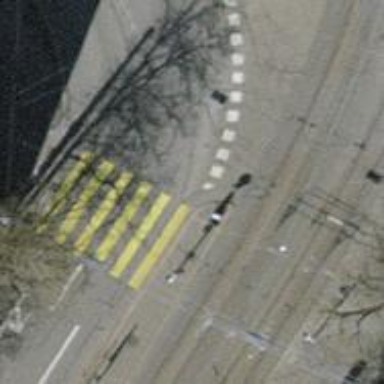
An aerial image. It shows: Kerb barrier.